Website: apple
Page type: customer-info-address
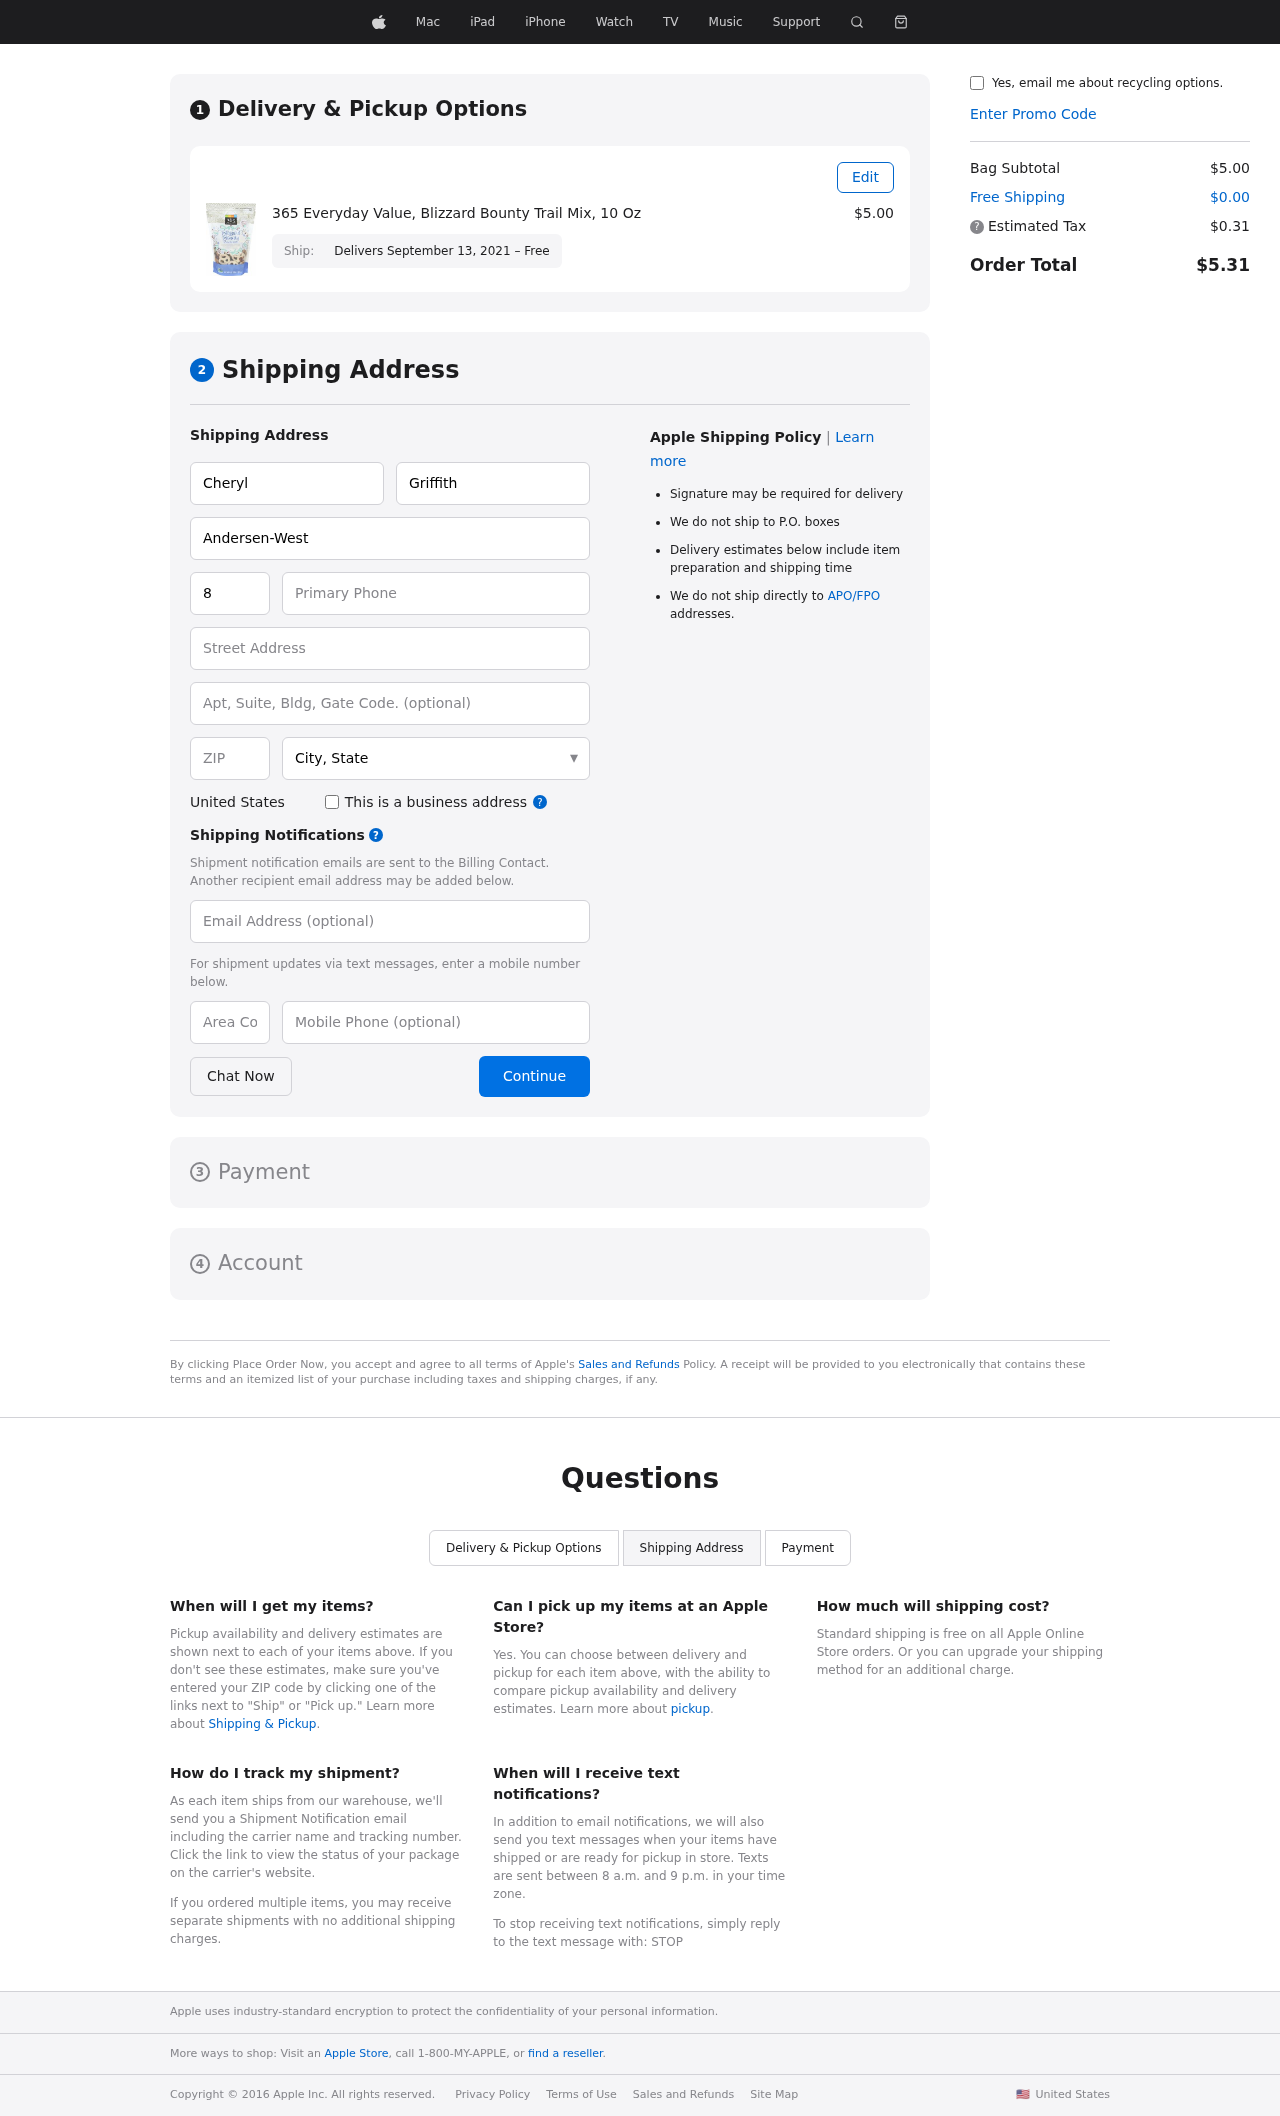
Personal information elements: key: PII_CITY_STATE
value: Port Kevin, AK
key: PII_COMPANY
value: Andersen-West
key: PII_COUNTRY
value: United States
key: PII_EMAIL
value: cheryl.griffith@gmail.com
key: PII_FIRSTNAME
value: Cheryl
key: PII_LASTNAME
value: Griffith
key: PII_PHONE
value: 8725529913
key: PII_PHONE_AREA
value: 872
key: PII_POSTCODE
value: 05096
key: PII_STREET
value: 558 Manuel Loaf
Product elements: key: PRODUCT1_NAME
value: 365 Everyday Value, Blizzard Bounty Trail Mix, 10 Oz
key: PRODUCT1_PRICE
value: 5
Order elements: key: ORDER_DELIVERY_DATE
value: Delivers September 13, 2021 – Free
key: ORDER_SUBTOTAL
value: $5.00
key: ORDER_SHIPPING_COST
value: $0.00
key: ORDER_TAX
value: $0.31
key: ORDER_TOTAL
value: $5.31